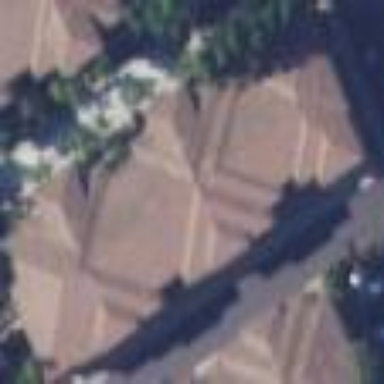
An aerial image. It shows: Hipped roof apartment building.